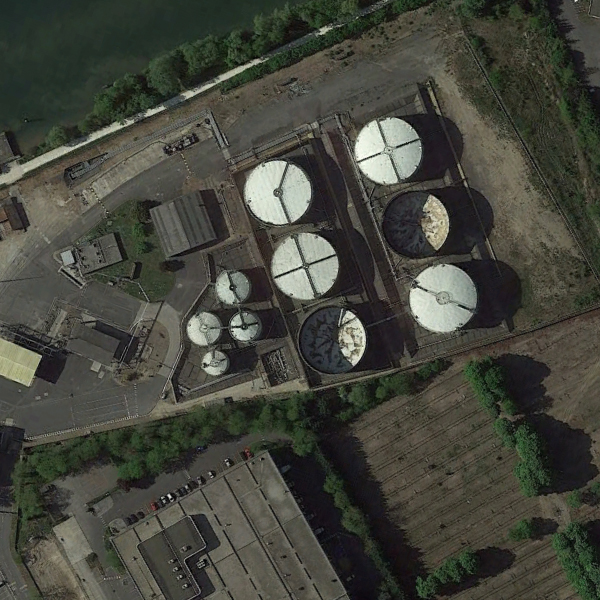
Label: StorageTanks